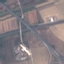
Land use / land cover: Highway